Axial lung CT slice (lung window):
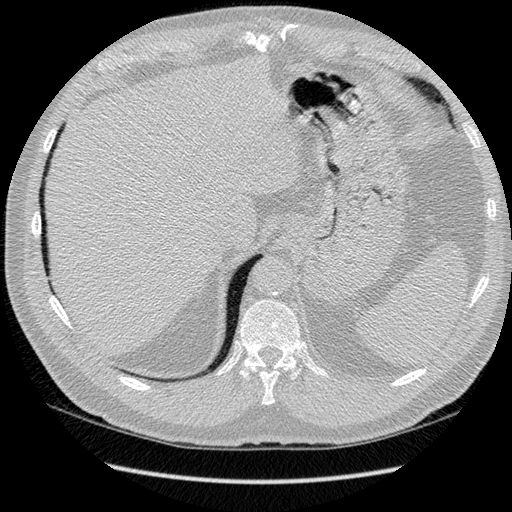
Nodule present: no